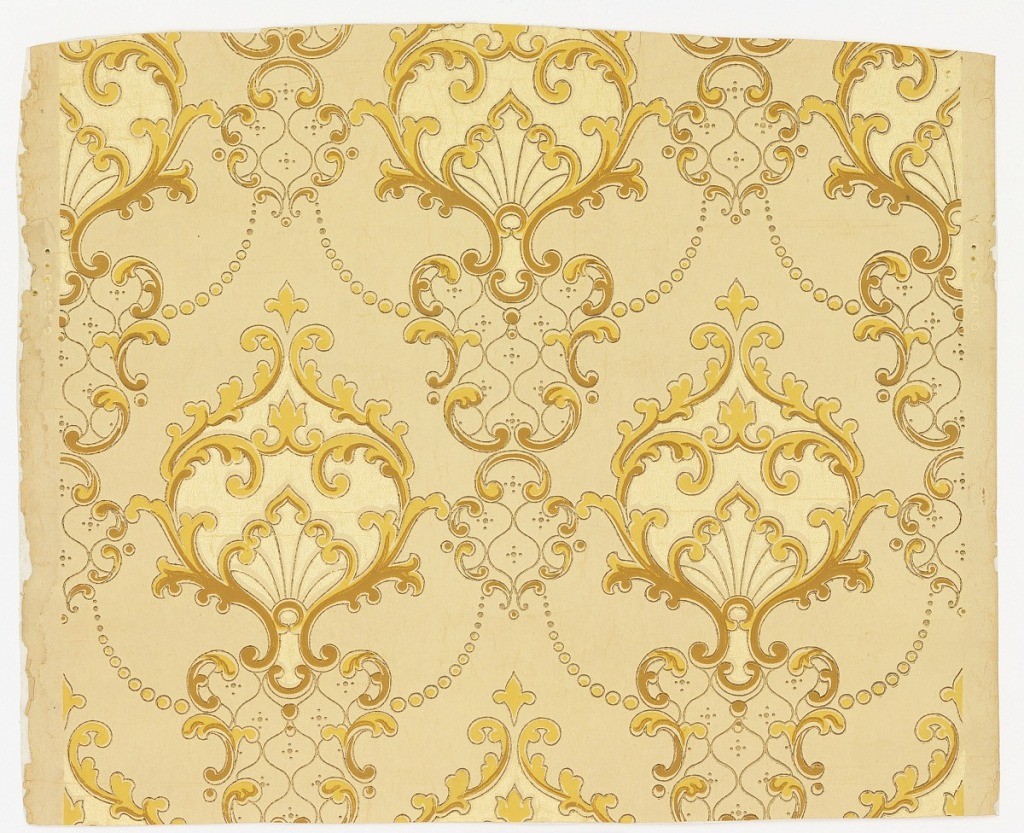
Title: Sidewall
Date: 1890–1920
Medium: Machine-printed
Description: On cream-colored ground, repeating pattern of scrollwork in shades of creamy yellows, glossy-finish pale yellow and tans.